Field crop: maize
Growth stage: 2
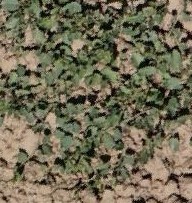
Species: convolvulus